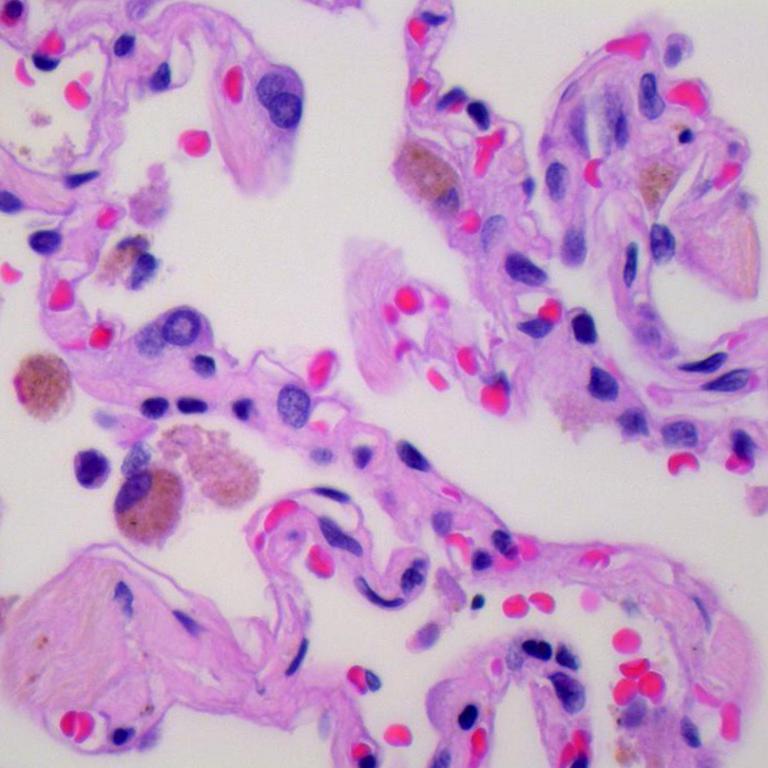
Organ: lung
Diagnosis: benign